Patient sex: M
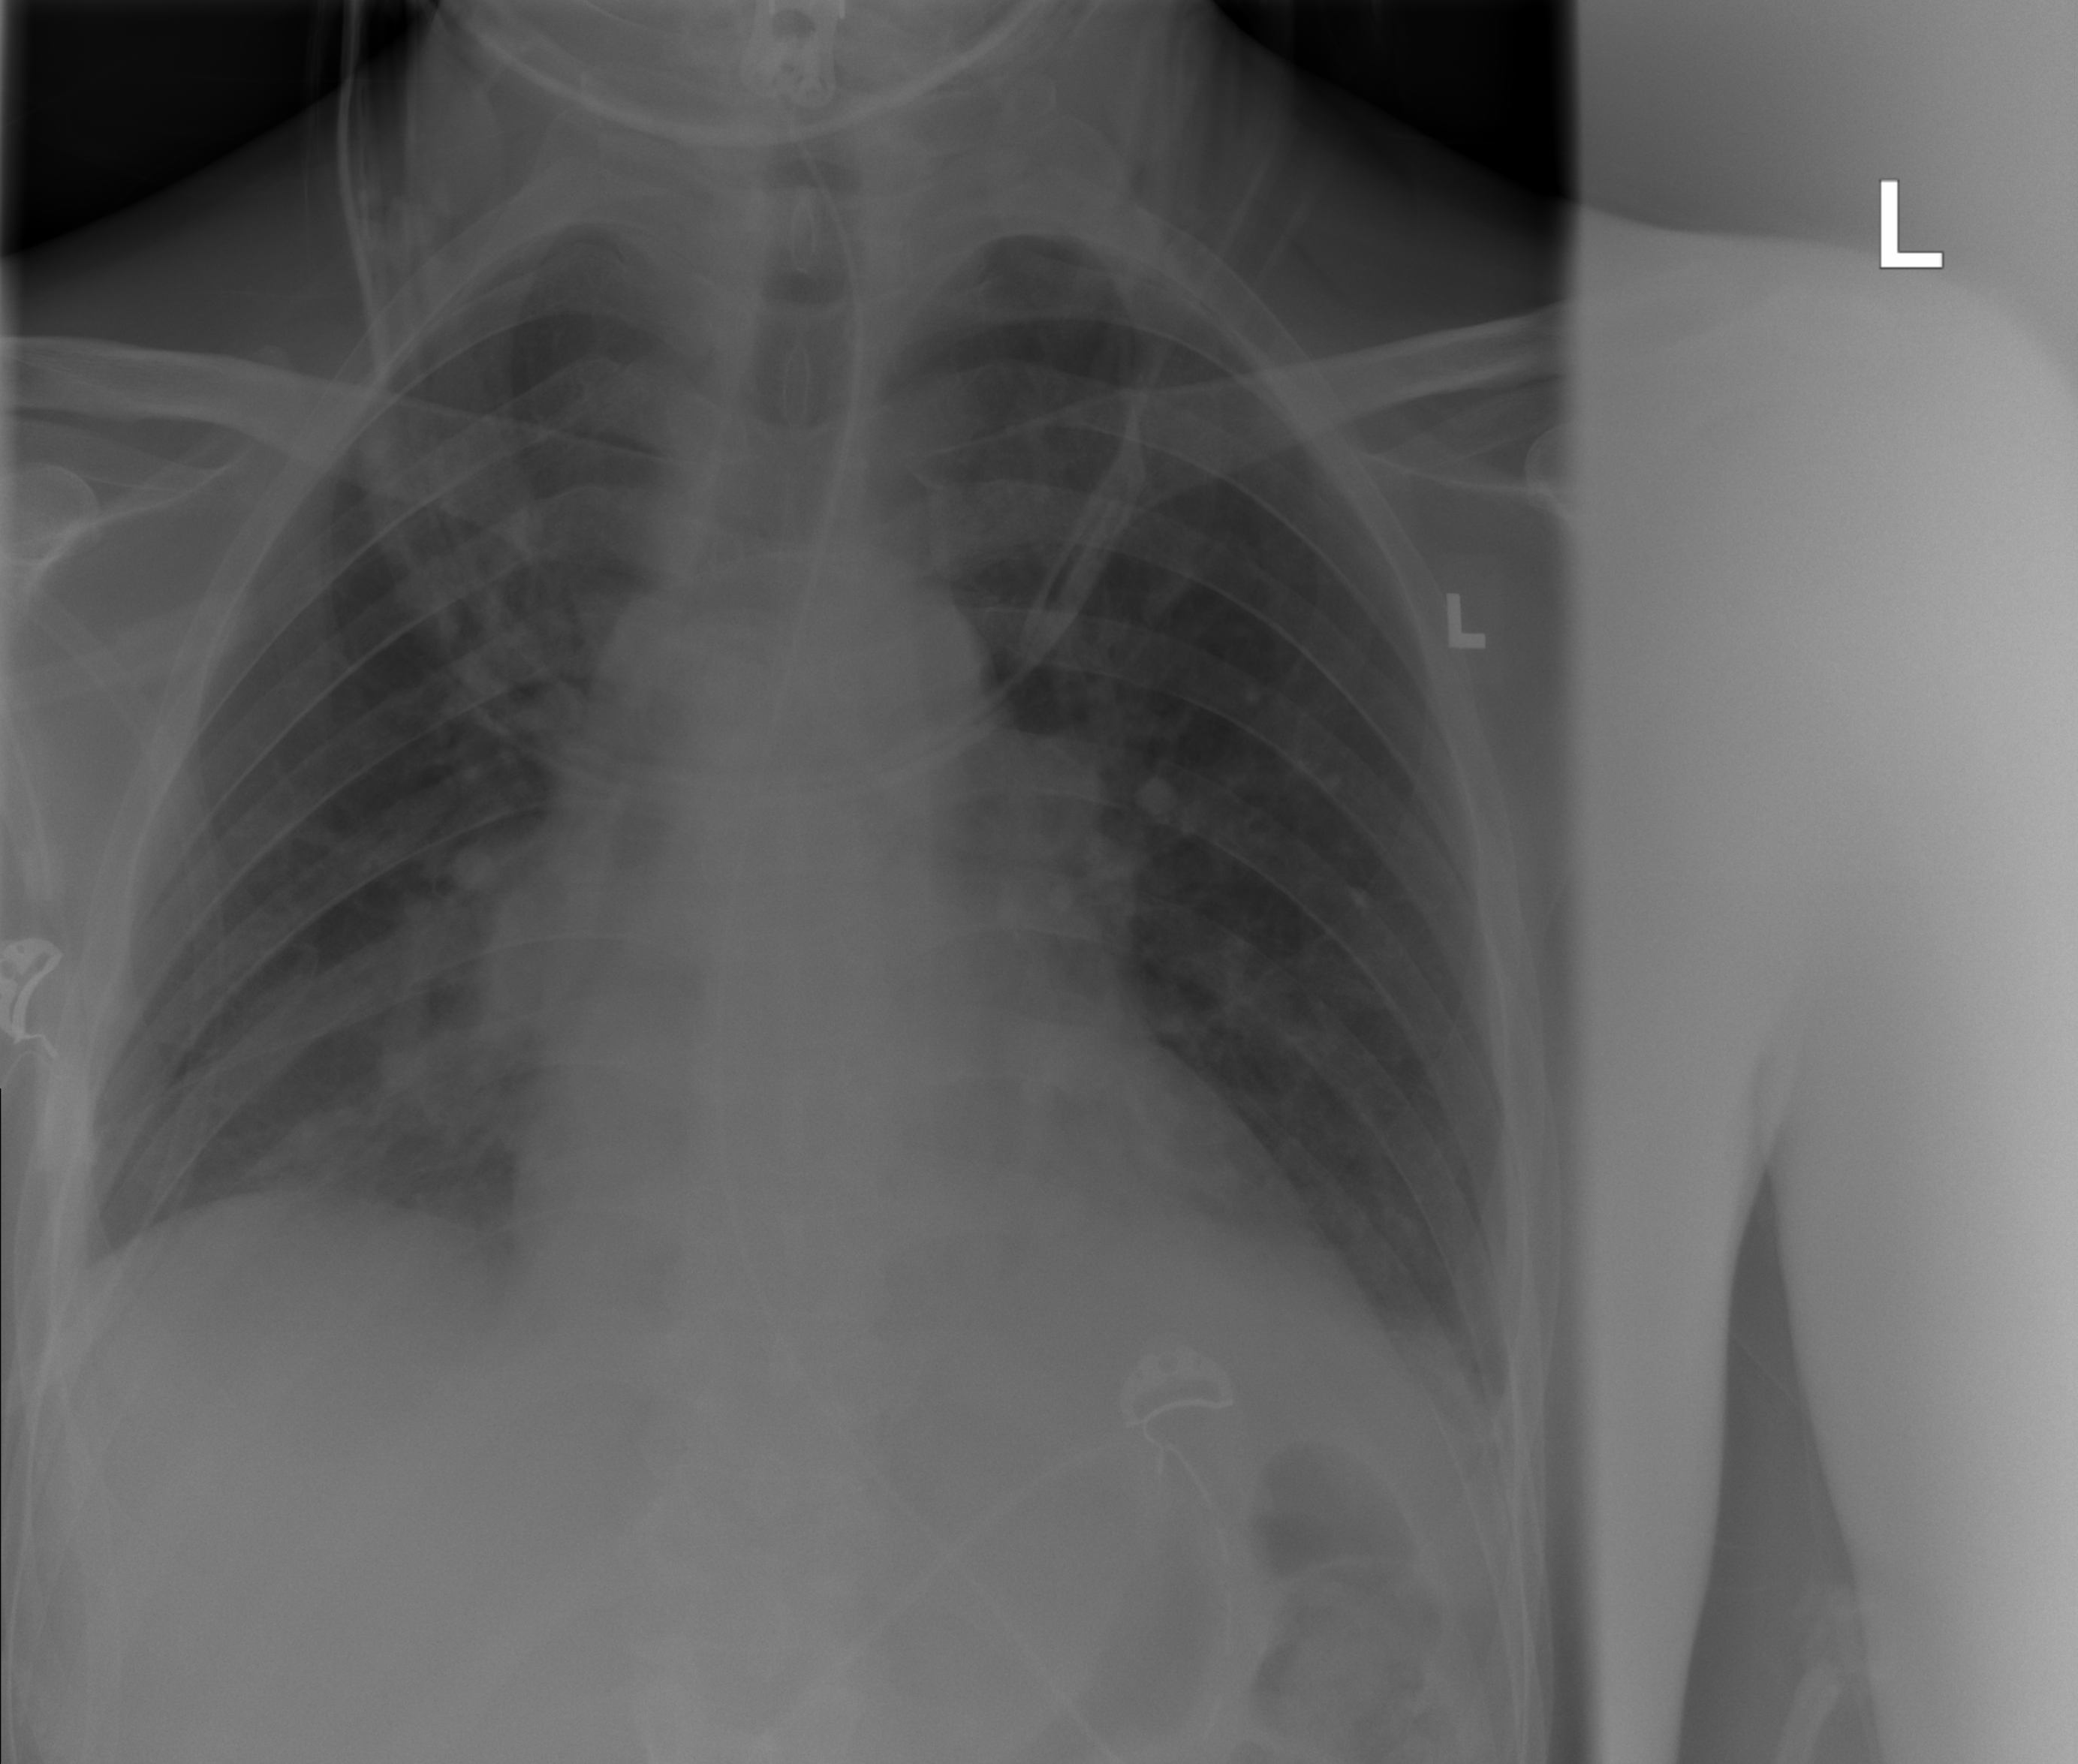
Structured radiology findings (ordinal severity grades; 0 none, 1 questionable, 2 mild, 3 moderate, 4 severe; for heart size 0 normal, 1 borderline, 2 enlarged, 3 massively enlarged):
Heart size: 0
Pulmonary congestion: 0
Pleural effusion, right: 0
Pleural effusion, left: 1
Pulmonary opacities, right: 0
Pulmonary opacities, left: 0
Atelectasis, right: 1
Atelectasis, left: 1